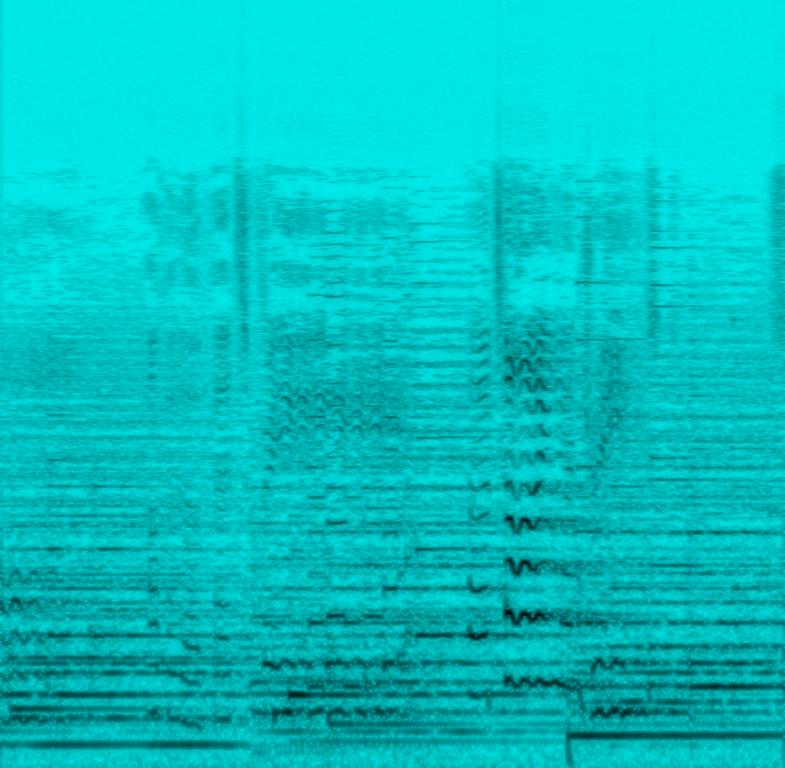
A female singer sings this lilting melody. The song is medium tempo with an acoustic guitar accompaniment, strong bass line, steady rhythm and piano accompaniment. The song has a bad audio quality. The song is emotional and nostalgic in nature.